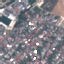
Land use / land cover: Residential